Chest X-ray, AP view. Patient: 18 years old, sex M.
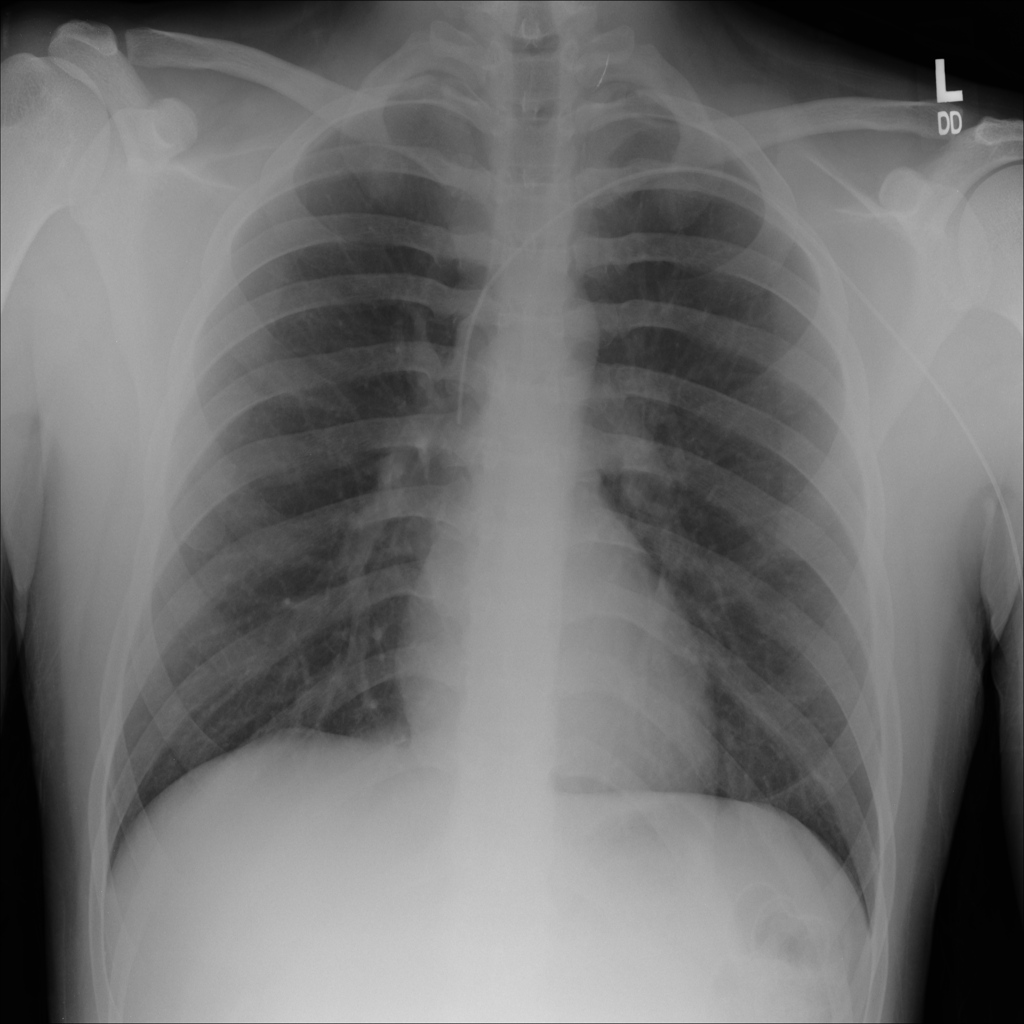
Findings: No Finding